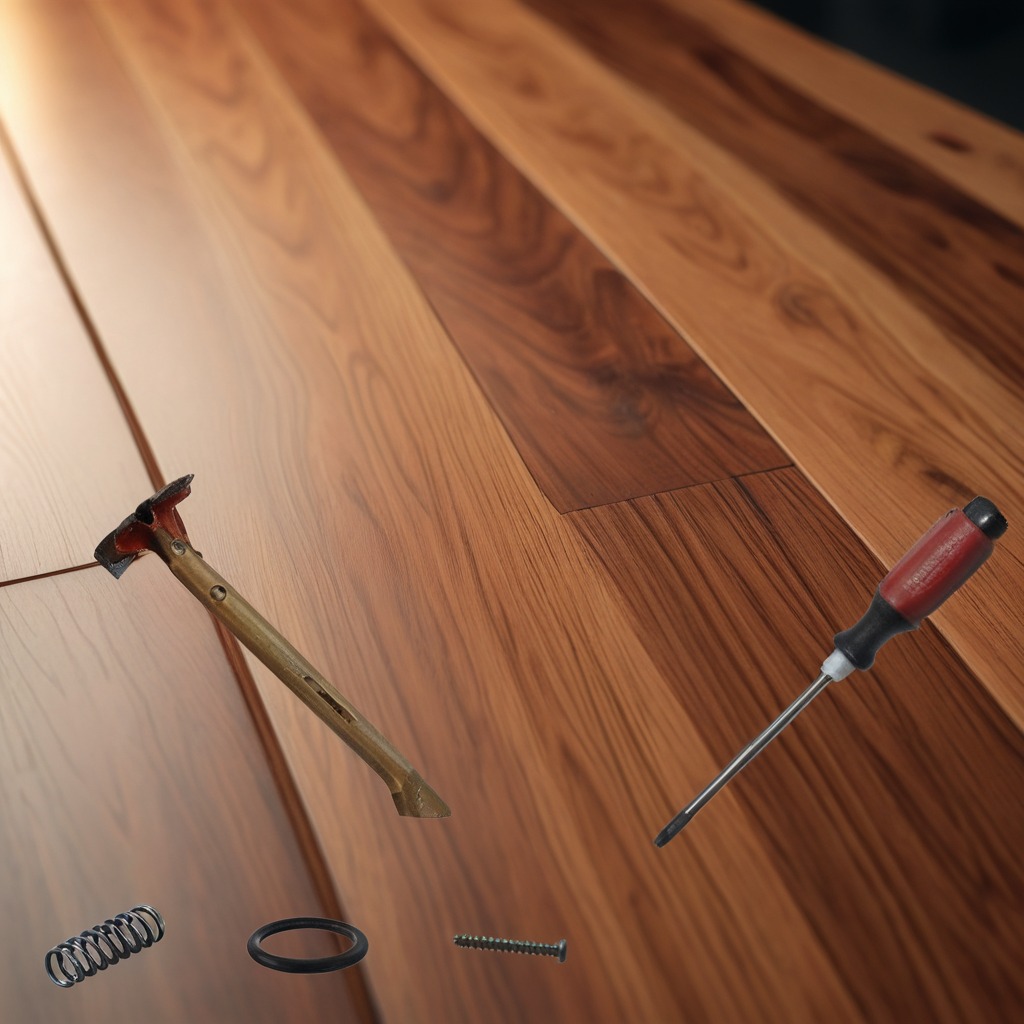
A rubber Oring, a hammer, a metal machine screw, a coiled metal spring, and a screwdriver are lying on the wooden table.